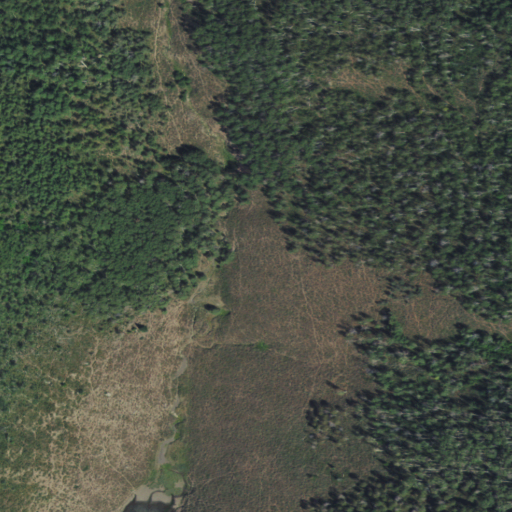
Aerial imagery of valley in Wyoming named Adams Canyon containing shrub, deciduous forest, evergreen forest, and mixed forest